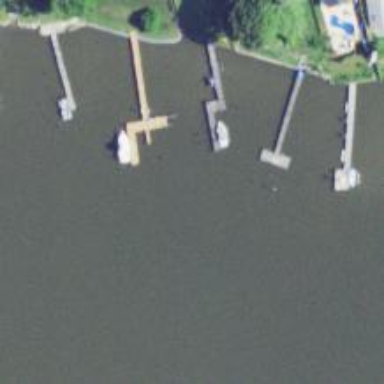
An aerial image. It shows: Man-made pier.